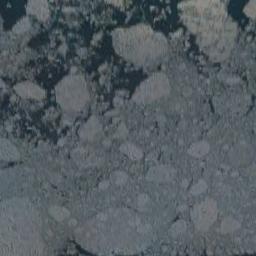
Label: sea_ice